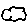
Label: cloud